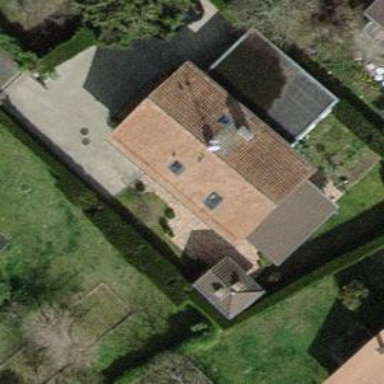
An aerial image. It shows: Garden enclosed by fence.